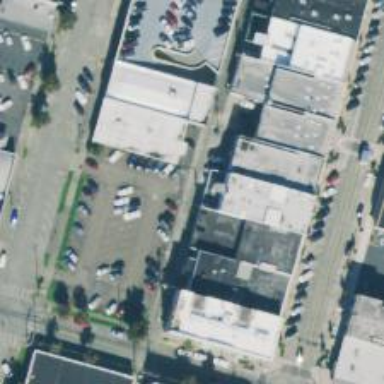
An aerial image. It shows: Alley classified as service road.